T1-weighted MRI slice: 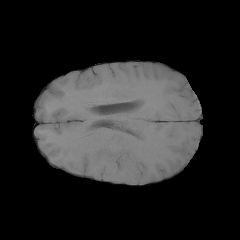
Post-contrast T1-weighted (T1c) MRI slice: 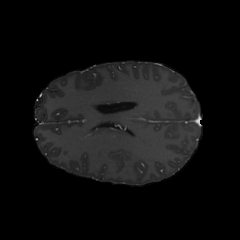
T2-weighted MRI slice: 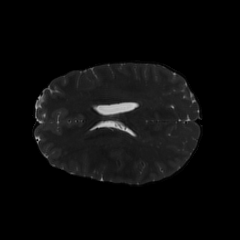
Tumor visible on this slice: no